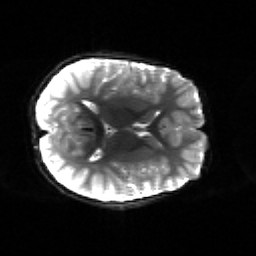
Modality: sbref
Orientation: axial
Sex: male
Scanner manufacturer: siemens
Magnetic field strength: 3 T
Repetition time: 5 s
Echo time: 0.071 s